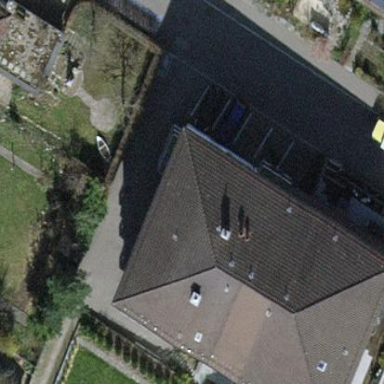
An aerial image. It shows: Building with tiled roof.